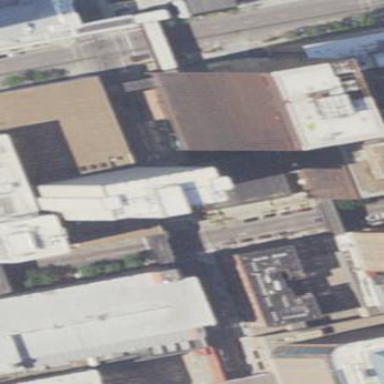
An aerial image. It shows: Dark grey commercial building.